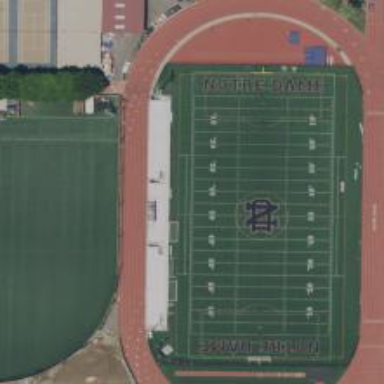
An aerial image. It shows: Pitch for American football.